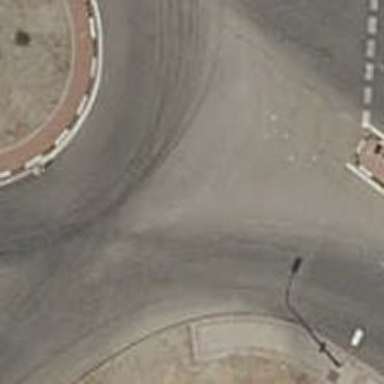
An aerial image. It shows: Residential road that intersects with roundabout.